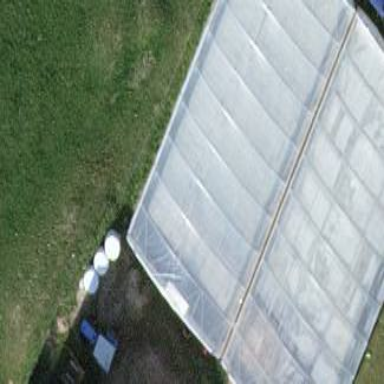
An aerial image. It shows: Greenhouse.